Question: I want to make two lines of X axis labels in ggplot.

In this plot, I want to add one more line of label below each specified year. Something like
'<PHONE> 2000 2005 2010 cold warm warm cold warm'
This is my code for making this plot
'''
ggplot(subset(dat, countryid %in% c("1")), aes(date,
nonpartisan))+geom_line(aes(color=countryid), color="dodgerblue1",
size=1.4)+geom_line(aes(date, reshuffle), color="gray")+ theme_bw()
'''
Is there any way to make one more line of label by creating a column specifically for the labels?
Thanks!
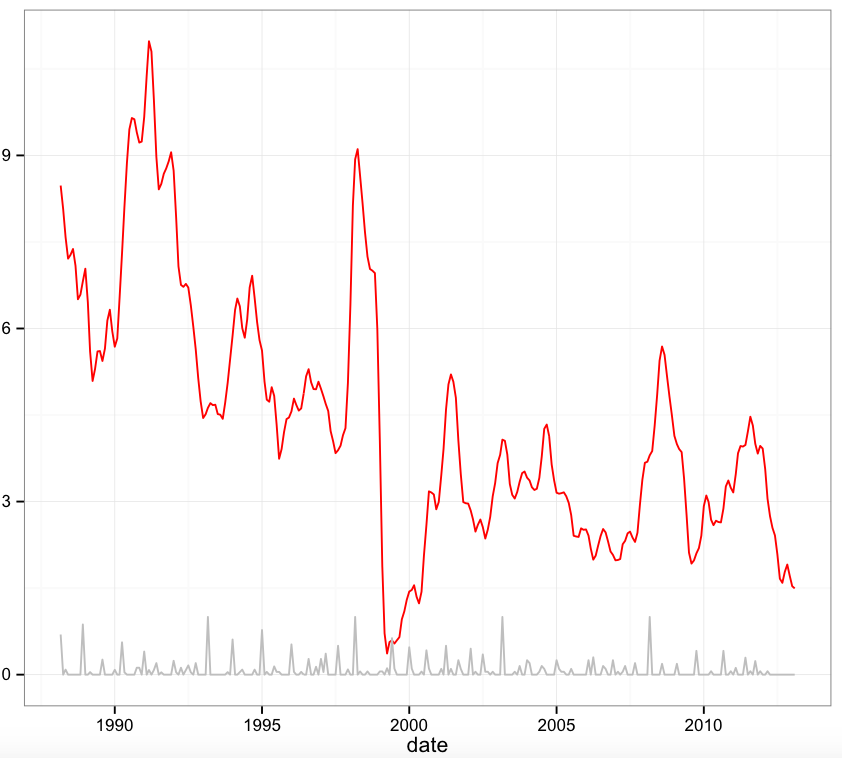
Answer: You can just add custom labels via 'scale_x_continuous' (or 'scale_x_date', if it is actually in 'Date' format).
'''
ggplot(subset(dat, countryid %in% c("1")), aes(date, nonpartisan)) +
geom_line(aes(color=countryid), color="dodgerblue1", size=1.4) +
geom_line(aes(date, reshuffle), color="gray") +
theme_bw() +
scale_x_continuous(name = 'date',
breaks = c('1990', '1995', '2000', '2005', '2010'),
labels = c('1990
cold', '1995
warm', '2000
warm', '2005
cold', '2010
warm'))
'''